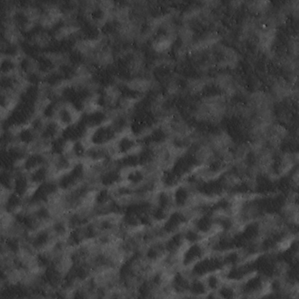
Label: non_frost